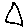
Label: triangle